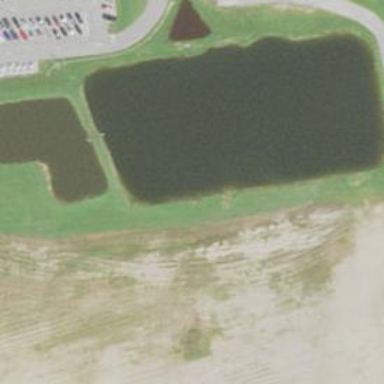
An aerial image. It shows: Pond with natural water.